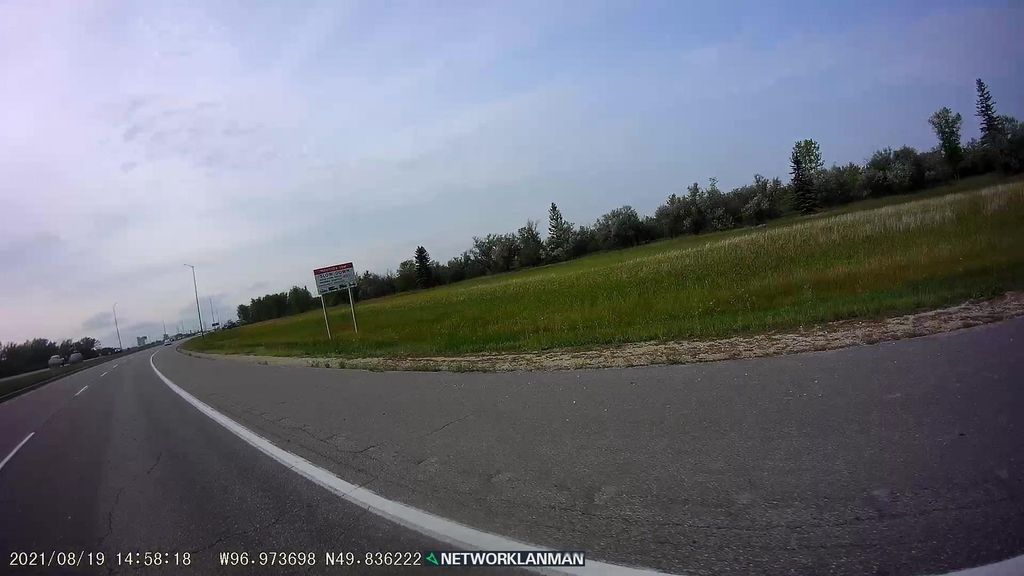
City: winnipeg